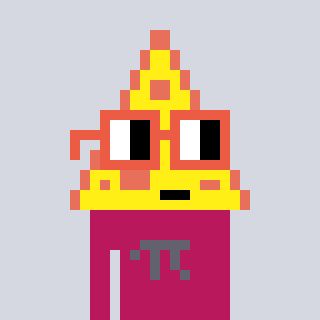
a pixel art character with square orange glasses, a pizza-shaped head and a darkpink-colored body on a cool background